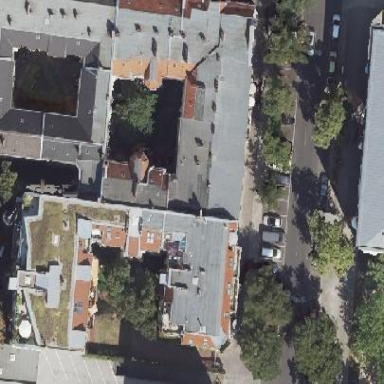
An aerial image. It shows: Unique apartment building with double saltbox roof shape.